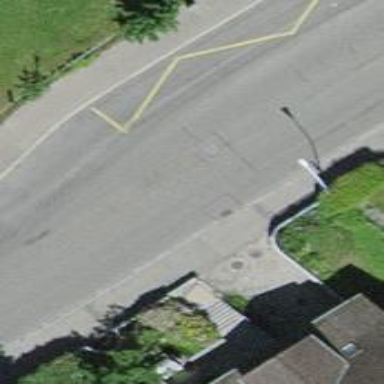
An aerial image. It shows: Bus stop equipped with public transport stop position.